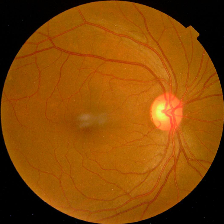
Diabetic retinopathy grade: No DR